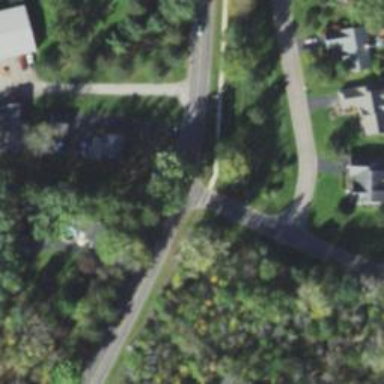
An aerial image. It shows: Uncontrolled crossing along footway.